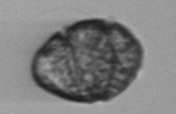
Label: Margalefidinium